Question: I have an NSTextField that autoresizes. Its text is centered.
When I start typing in the field and then resize the enclosing NSWindow, the cursor stays where it's at rather than repositioning to the appropriate place :

I've also made an XCode project demonstrating this problem :
<URL>
Does anyone know what is happening here?
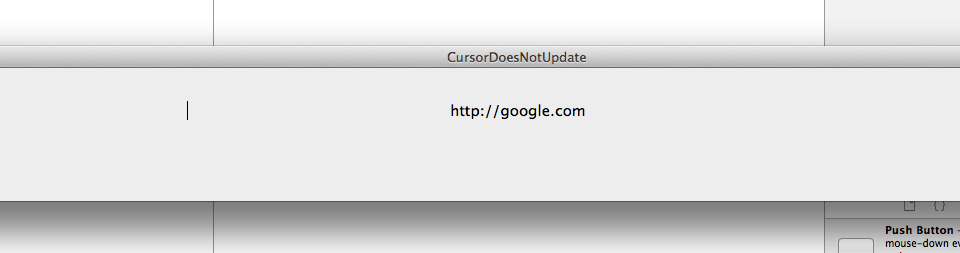
Answer: Interesting question, I've never applied auto-layout to a text field so I was curious myself.
My solution was to listen for the 'NSWindowDelegate' method, '-windowDidResize'.
Upon that, I would check to see if the text field was the first responder. If it was, I set it to be first responder again, which resets the cursor in the correct location.
Code:
'''
NSResponder *firstResponder = [[NSApp keyWindow] firstResponder];
if ([firstResponder isKindOfClass:[NSText class]] && (NSTextField*)[(NSText *)firstResponder delegate] == self.centeredText) {
[self.centeredText becomeFirstResponder];
}
'''
I reuploaded the project so you could look too:
<URL>